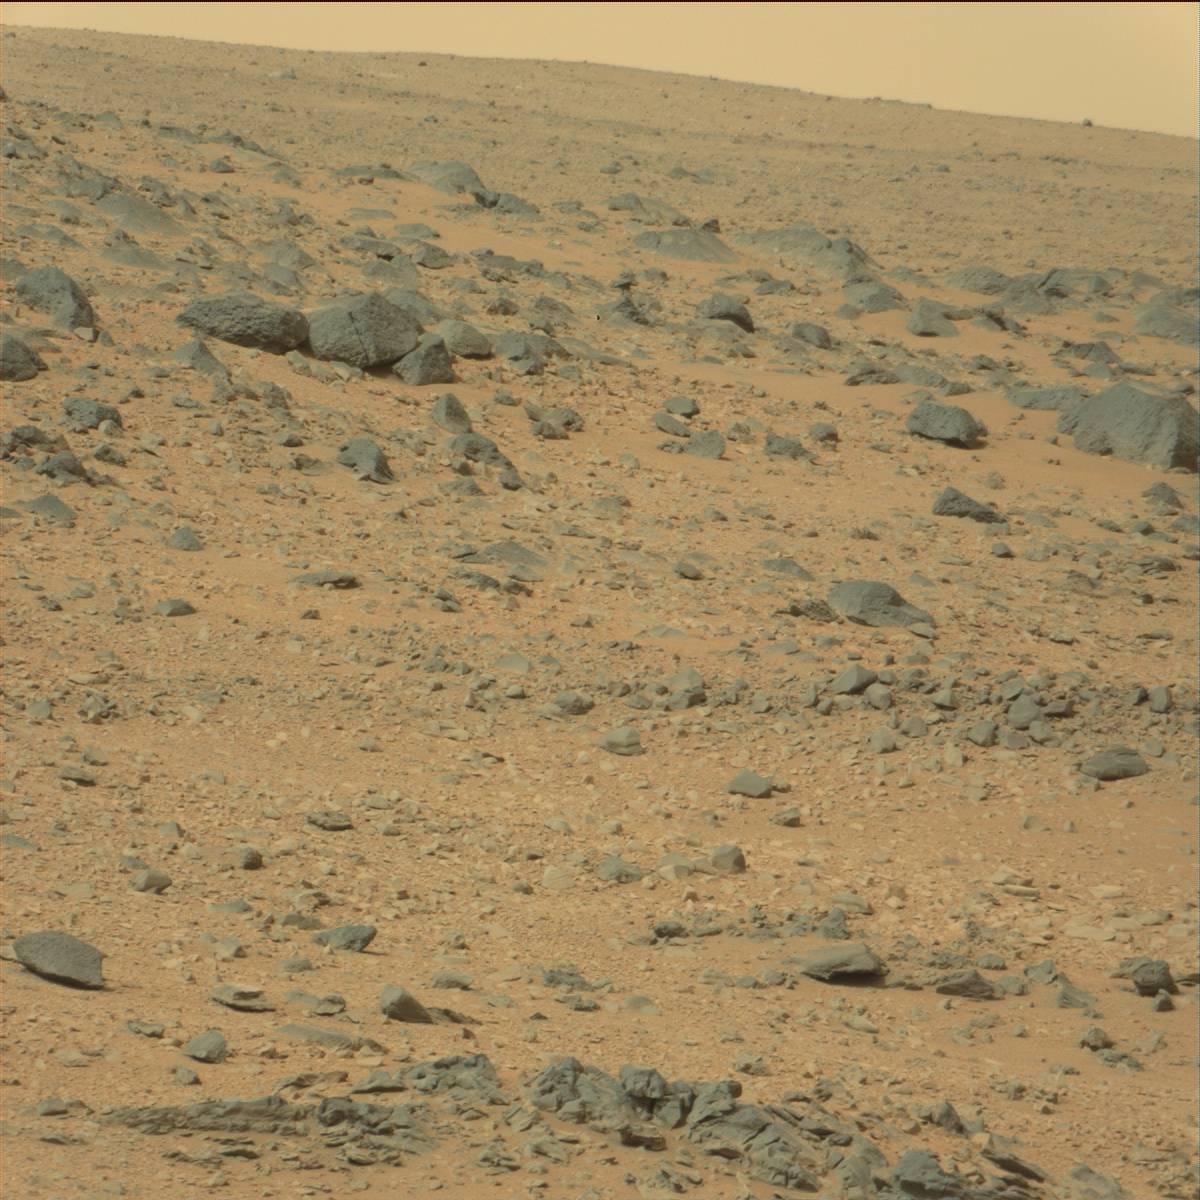
Terrain classes present: Bedrock, Sand / Soil, Sky